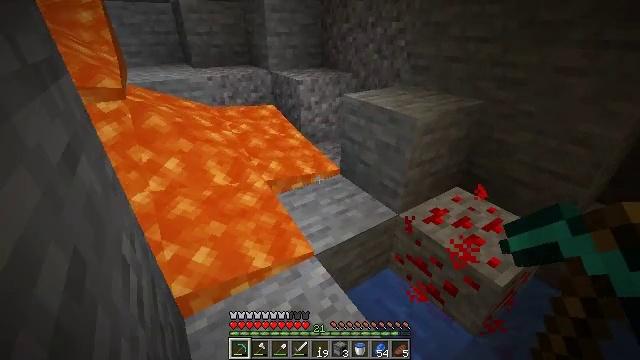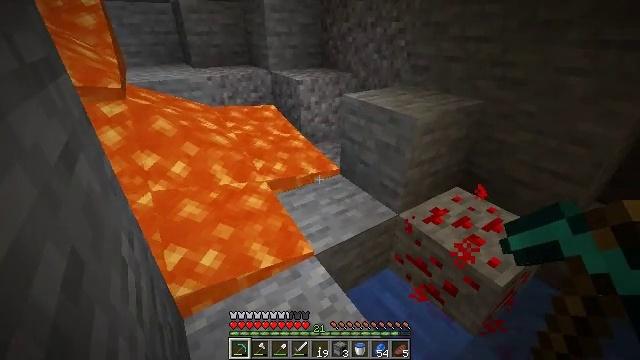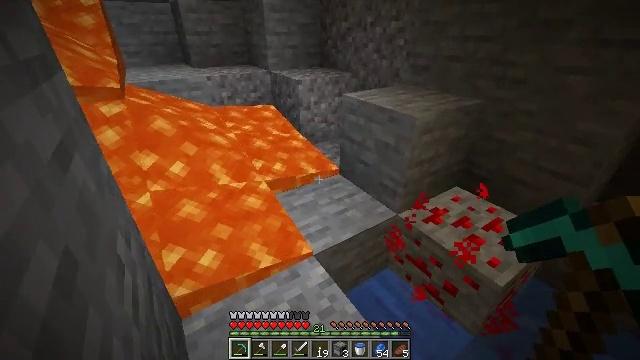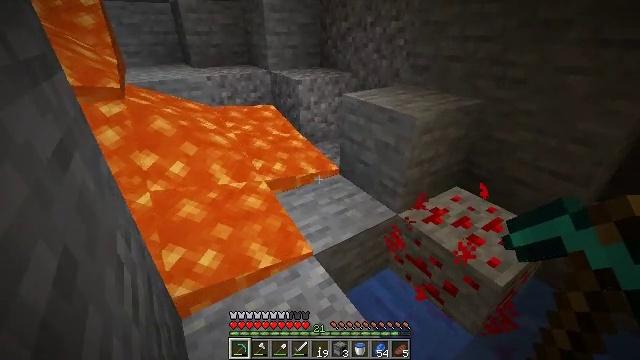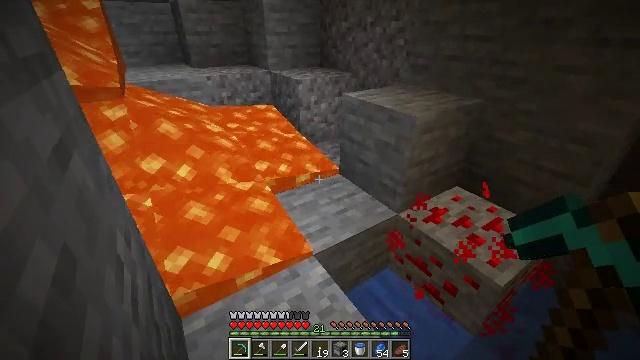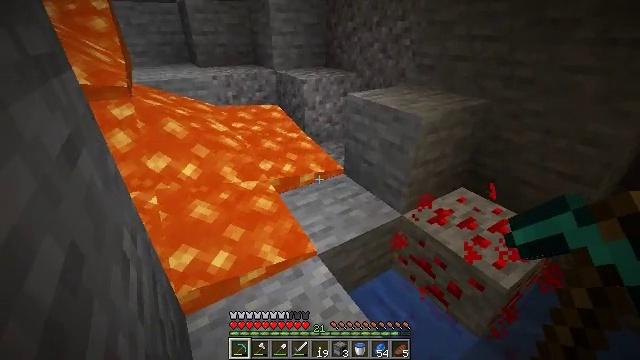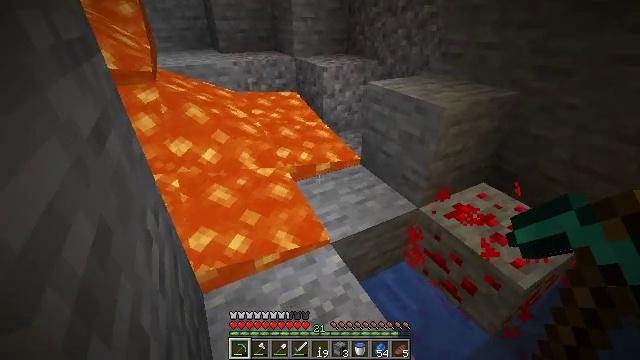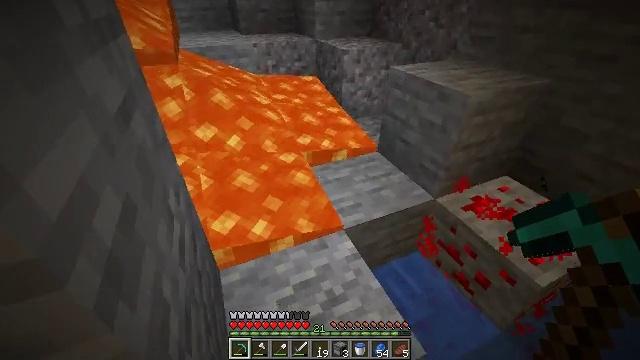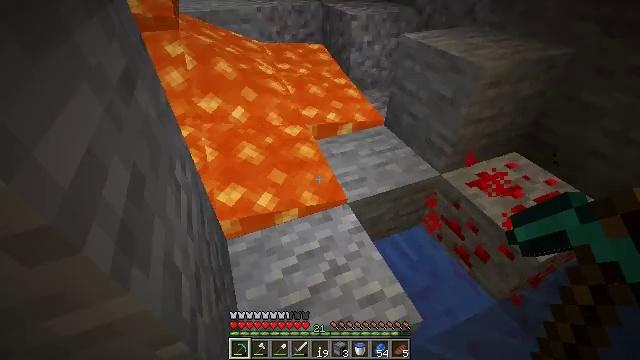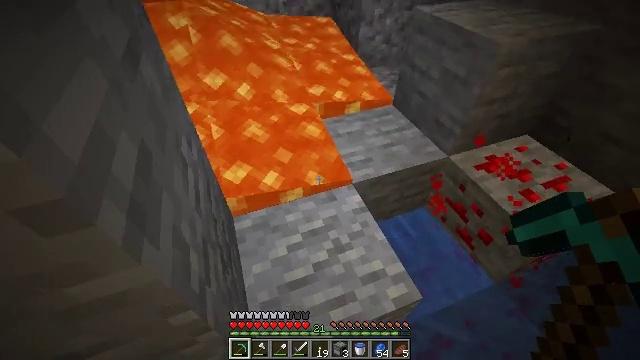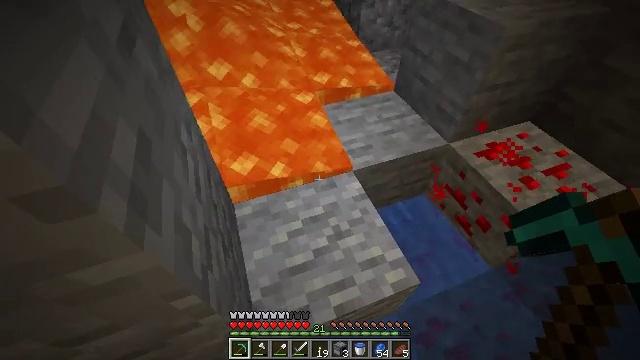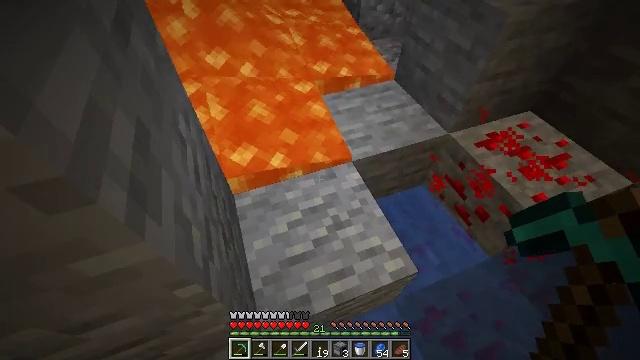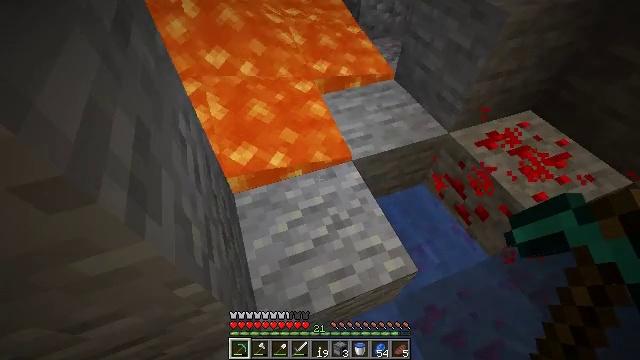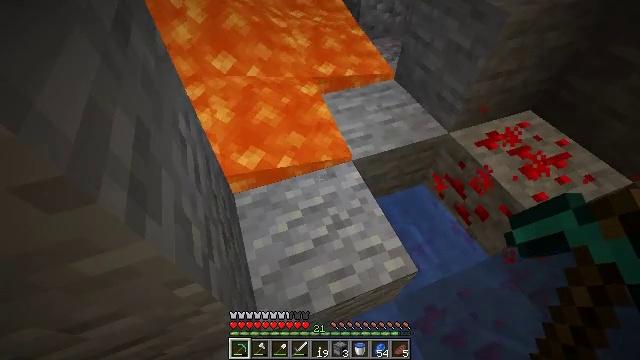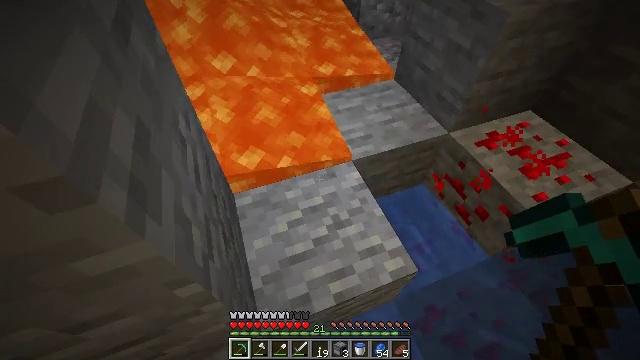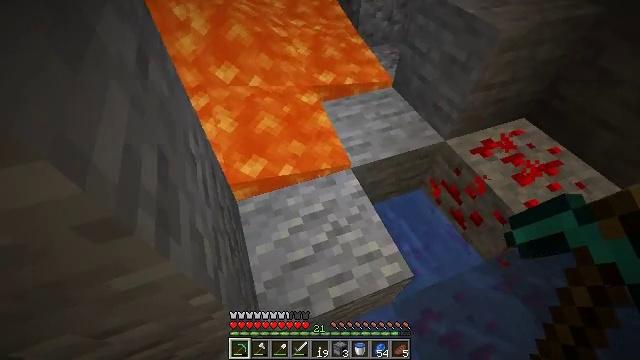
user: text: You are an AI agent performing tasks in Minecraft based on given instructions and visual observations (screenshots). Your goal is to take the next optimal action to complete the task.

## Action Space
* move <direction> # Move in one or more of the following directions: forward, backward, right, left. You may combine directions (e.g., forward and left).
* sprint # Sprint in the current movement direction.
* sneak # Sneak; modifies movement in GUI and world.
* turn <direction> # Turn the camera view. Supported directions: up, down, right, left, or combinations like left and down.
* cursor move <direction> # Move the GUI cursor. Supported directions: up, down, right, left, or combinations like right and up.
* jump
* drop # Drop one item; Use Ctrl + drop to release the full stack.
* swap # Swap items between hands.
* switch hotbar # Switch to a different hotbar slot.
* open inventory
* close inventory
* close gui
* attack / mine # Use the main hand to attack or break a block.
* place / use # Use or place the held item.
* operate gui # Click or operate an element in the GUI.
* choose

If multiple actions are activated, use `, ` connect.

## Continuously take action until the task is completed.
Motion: motion action
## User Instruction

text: drop saddle
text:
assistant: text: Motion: no_op
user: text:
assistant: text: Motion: no_op
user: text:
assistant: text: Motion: no_op
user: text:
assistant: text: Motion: no_op
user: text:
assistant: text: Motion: turn left
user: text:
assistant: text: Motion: turn left and down
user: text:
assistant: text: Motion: turn left and down
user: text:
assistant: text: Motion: turn left and down
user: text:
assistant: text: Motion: turn left and down
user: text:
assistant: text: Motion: turn down
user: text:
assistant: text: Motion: turn down
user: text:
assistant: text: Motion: no_op
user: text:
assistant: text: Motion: no_op
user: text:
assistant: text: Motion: no_op
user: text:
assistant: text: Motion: jump
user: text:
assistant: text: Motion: jump
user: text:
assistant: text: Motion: jump
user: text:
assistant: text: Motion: move forward, jump
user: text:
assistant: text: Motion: move forward
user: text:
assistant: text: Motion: move forward
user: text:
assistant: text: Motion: move forward
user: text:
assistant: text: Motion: move forward, turn left
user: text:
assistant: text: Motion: turn left
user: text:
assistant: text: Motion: turn left
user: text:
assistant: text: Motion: turn left
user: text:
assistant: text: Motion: turn left and up
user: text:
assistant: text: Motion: turn left and up
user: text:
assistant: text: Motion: no_op
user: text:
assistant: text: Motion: no_op
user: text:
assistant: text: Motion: no_op